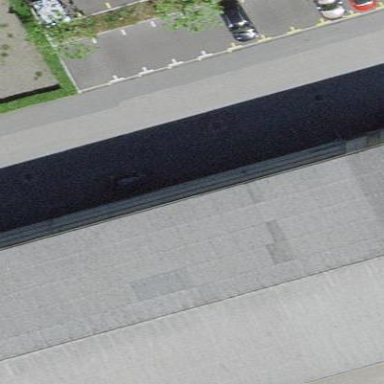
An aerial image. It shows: Warehouse.